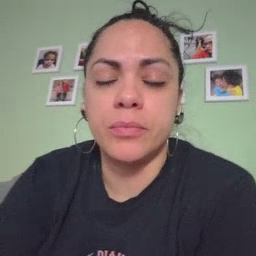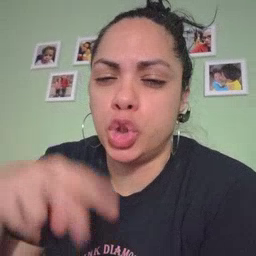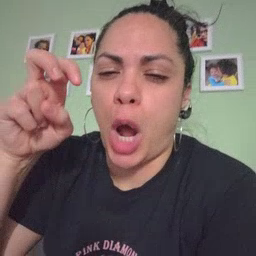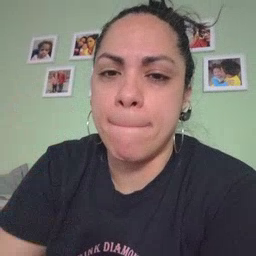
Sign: jump